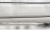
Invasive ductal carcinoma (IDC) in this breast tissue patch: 0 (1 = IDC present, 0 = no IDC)